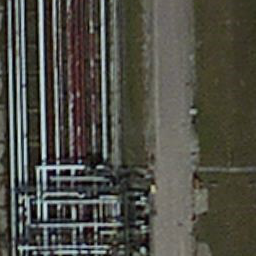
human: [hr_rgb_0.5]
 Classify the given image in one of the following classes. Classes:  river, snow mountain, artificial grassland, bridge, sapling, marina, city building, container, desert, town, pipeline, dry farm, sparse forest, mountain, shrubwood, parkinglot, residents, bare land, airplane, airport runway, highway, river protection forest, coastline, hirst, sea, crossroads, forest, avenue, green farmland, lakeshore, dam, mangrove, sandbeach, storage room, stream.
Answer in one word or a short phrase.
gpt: pipeline